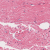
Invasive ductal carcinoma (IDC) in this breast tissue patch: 0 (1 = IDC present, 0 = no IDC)